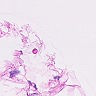
Metastatic tissue present: no